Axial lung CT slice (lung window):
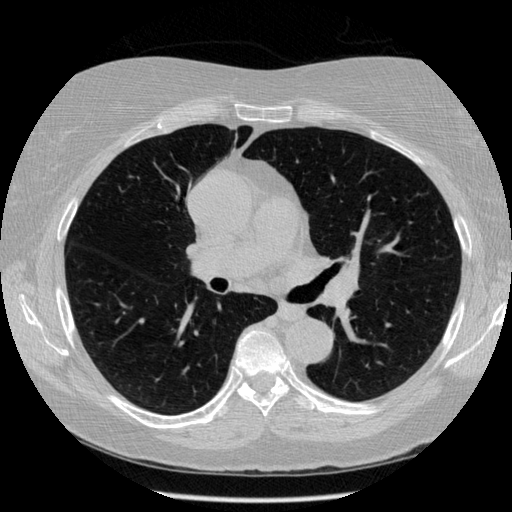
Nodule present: no